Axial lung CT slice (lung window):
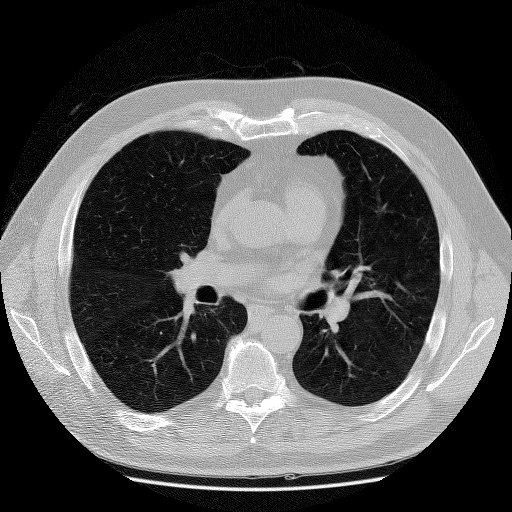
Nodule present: no